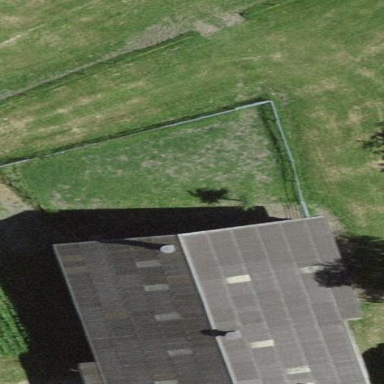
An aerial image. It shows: Rural barn.